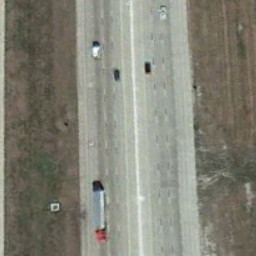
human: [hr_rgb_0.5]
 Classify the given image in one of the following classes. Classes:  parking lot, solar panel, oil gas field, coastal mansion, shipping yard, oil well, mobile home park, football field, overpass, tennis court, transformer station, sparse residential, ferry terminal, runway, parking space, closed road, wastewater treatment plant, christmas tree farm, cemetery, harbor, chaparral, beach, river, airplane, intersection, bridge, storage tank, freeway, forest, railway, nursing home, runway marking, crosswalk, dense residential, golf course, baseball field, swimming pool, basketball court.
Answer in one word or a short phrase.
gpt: freeway